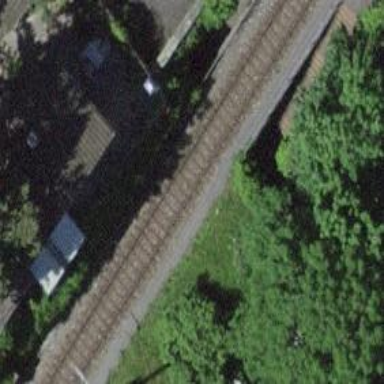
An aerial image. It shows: Railway bridge with electrified tracks and single rail.